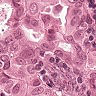
Metastatic tissue present: yes